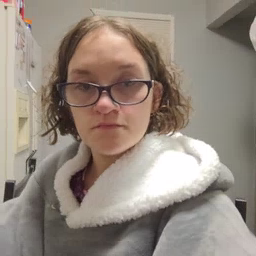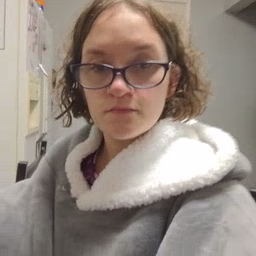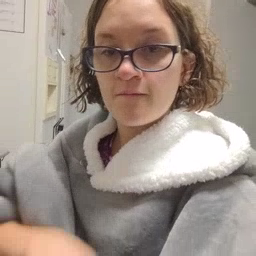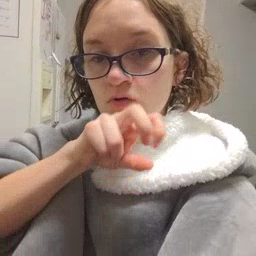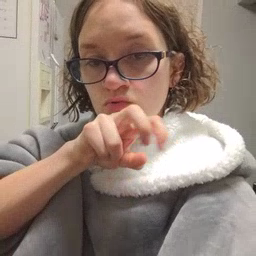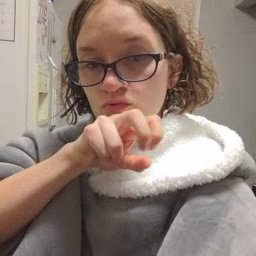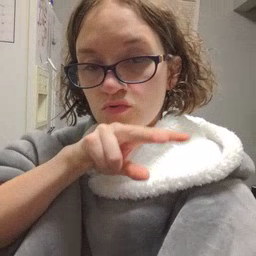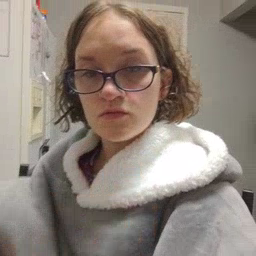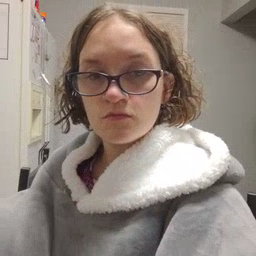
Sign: frog